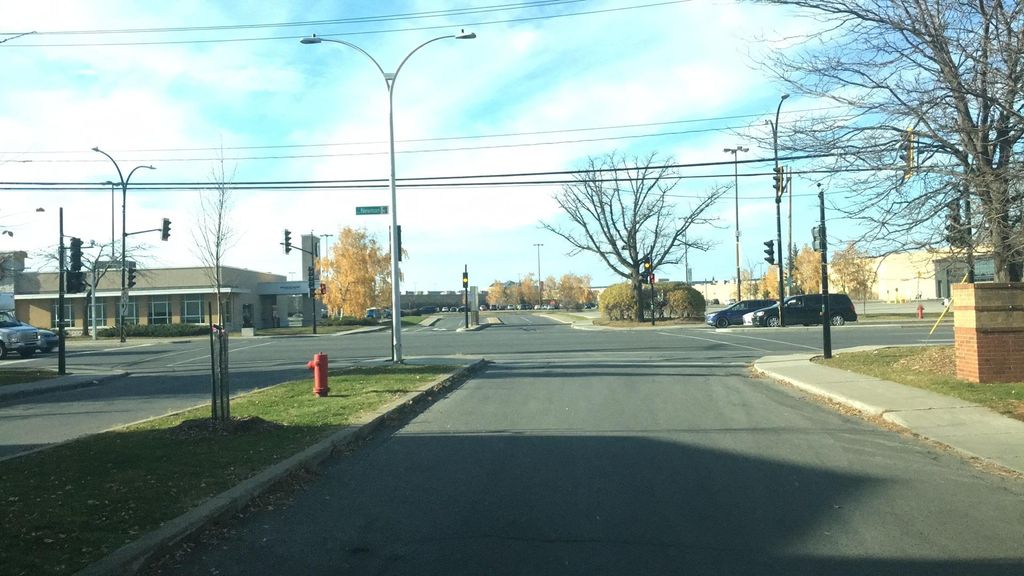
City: montreal